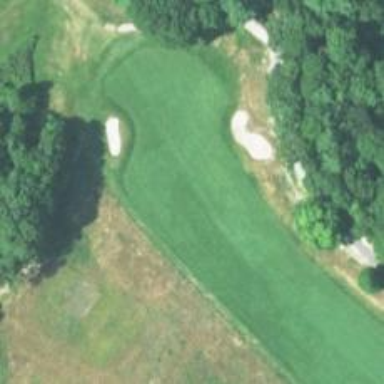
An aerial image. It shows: Golf hole.